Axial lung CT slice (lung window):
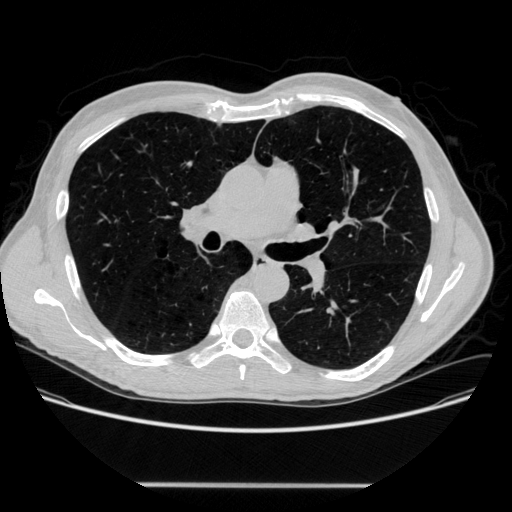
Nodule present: no